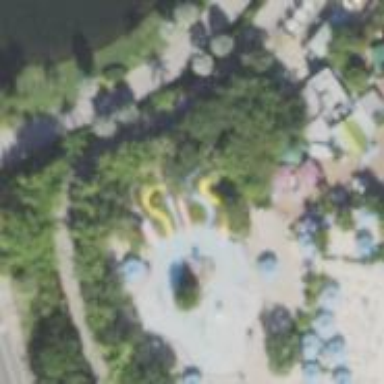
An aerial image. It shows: Water slide attraction.